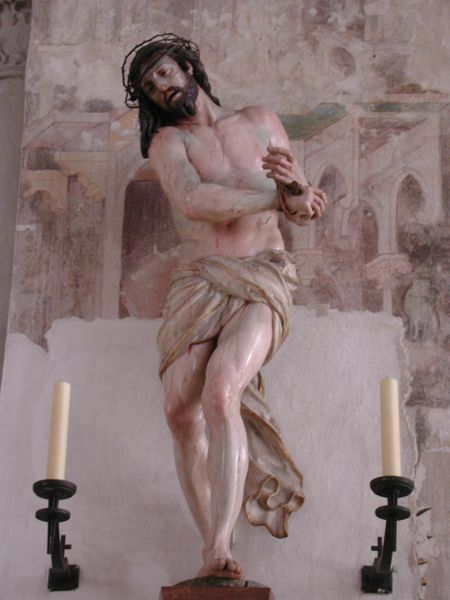
Titel: Ecce Homo
Künstler: Georg Petel
Standort: Augsburg, Dom (EU - D - B); Herkunftsort: Augsburg, Dominikanerkirche (EU - D - B)
Schlagwörter: lendenschurz, mann, nackt, schurz, schwarz, weiss, tuch, bart, wand, falten, sockel, vollbart, figur, rosa, skulptur, statue, wandgemälde, kerzen, faltenwurf, plastik, nagel, foto, blut, lende, lendentuch, kranz, tore, kerzenständer, christus, jesus, jesus christus, wunden, wundmale, leiden, fresko, dornenkrone, fresco, erlöser, fessel, marter, gefesselt, mater, messias, gottessohn, sohn gottes, christkind, leidender, n, mahle, christkönig, heilland, erretter, jesus von nazaret, schurtz, wund,ale